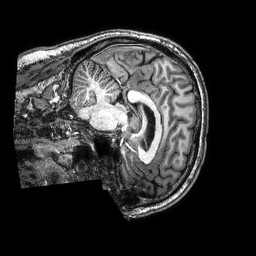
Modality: T1w
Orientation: sagittal
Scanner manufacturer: philips
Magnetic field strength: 3 T
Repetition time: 0.008 s
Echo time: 0.00356 s